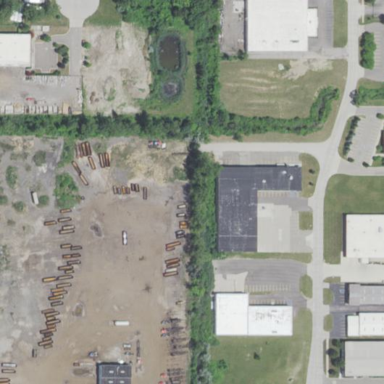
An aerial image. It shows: Scrap yard located in industrial area.